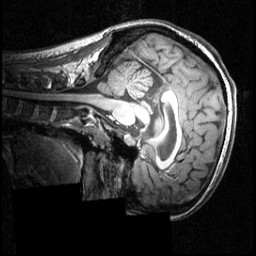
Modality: T1w
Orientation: sagittal
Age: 20
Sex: female
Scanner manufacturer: siemens
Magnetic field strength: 3.951 T
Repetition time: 1.5 s
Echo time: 0.00335 s